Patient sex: F
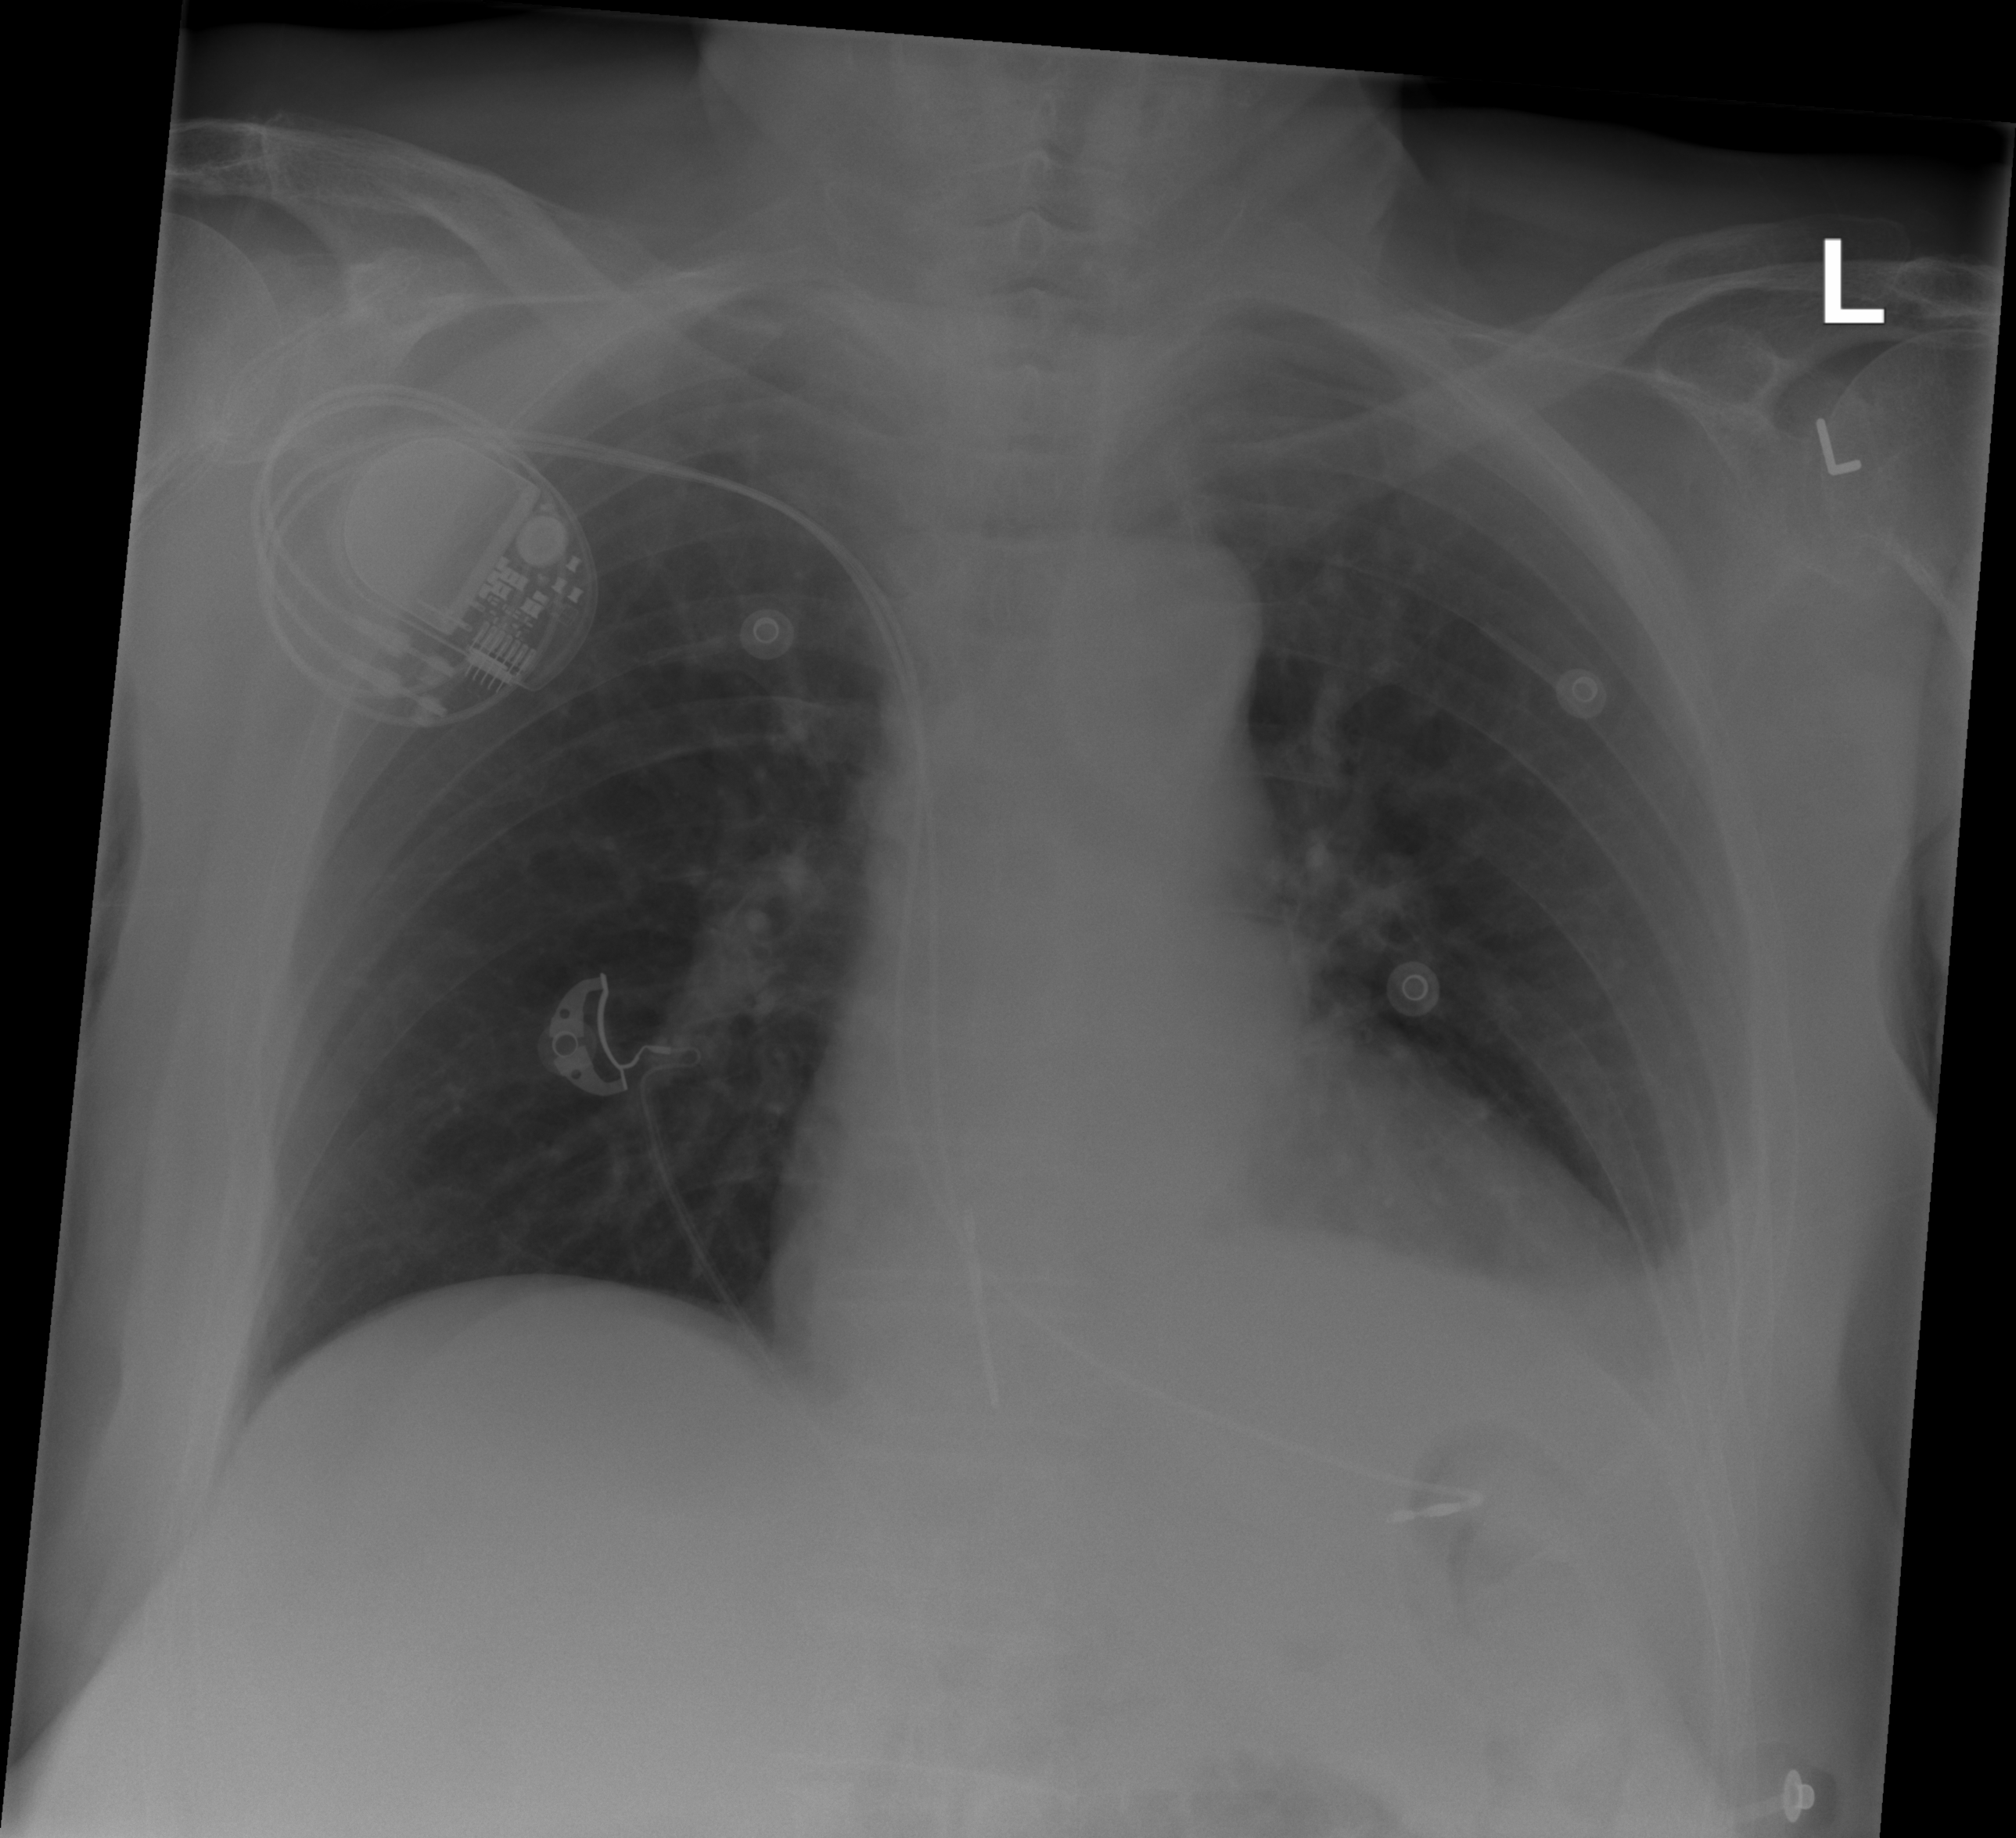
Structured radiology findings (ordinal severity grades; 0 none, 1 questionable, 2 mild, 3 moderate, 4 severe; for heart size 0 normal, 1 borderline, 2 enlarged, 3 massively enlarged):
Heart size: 0
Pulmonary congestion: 0
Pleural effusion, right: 0
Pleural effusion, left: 2
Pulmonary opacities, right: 0
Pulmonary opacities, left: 0
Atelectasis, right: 0
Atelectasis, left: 0